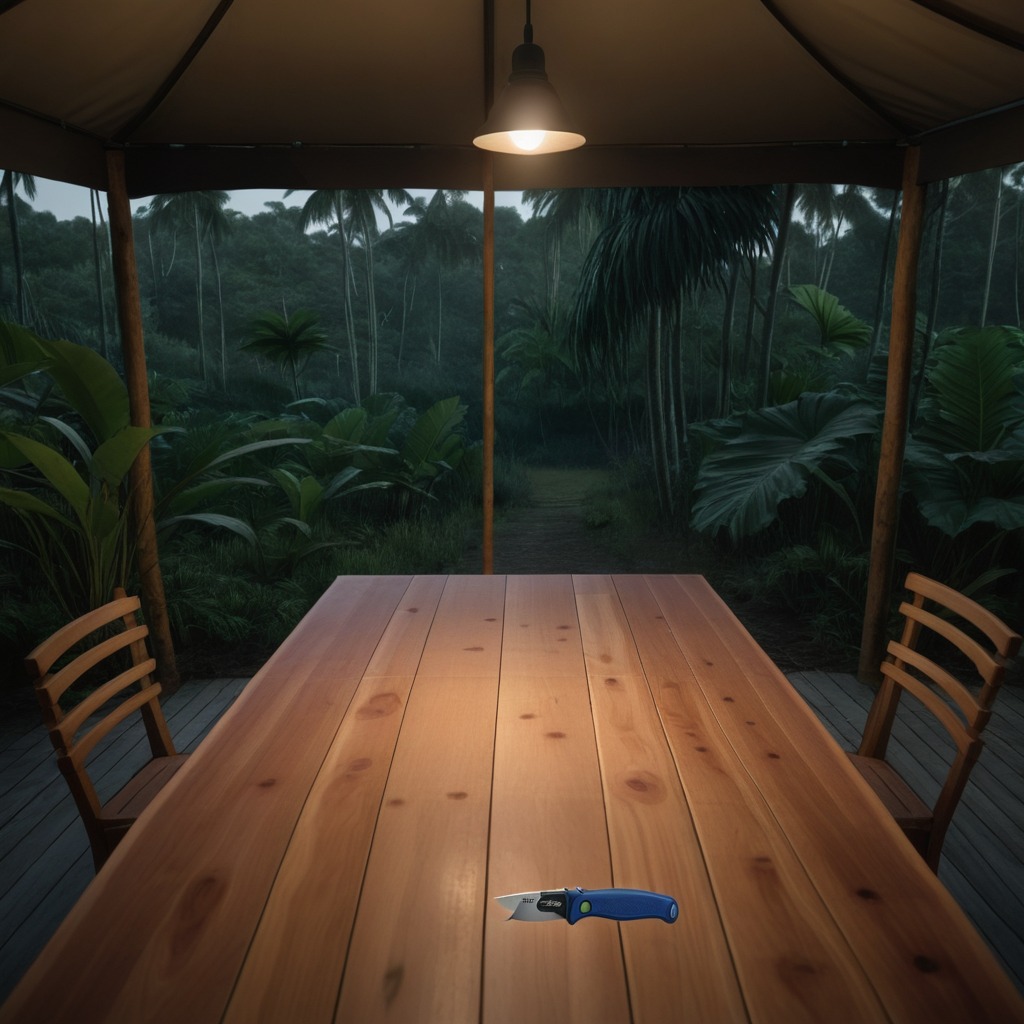
A utility knife is lying on a wooden table inside a jungle field workshop tent at night.